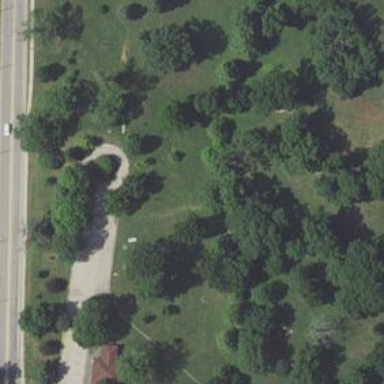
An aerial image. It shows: Disc golf hole.